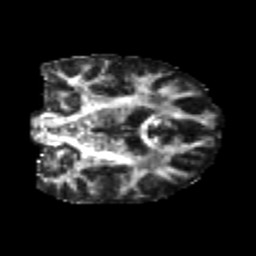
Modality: FA
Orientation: coronal
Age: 26
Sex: male
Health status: healthy
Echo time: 0.074 s